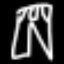
Label: pants